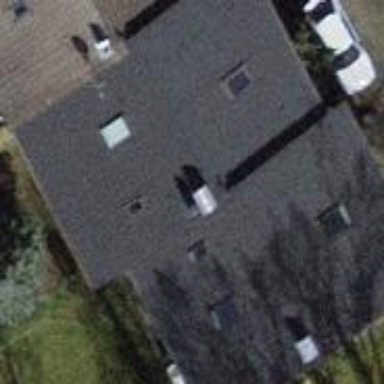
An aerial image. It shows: Gabled roofed house.